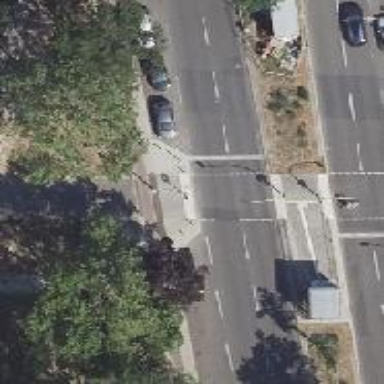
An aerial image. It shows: Secondary road with asphalt surface. It features cycle track on the right side and is dual carriageway.